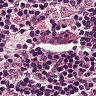
Metastatic tissue present: no